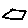
Label: hexagon